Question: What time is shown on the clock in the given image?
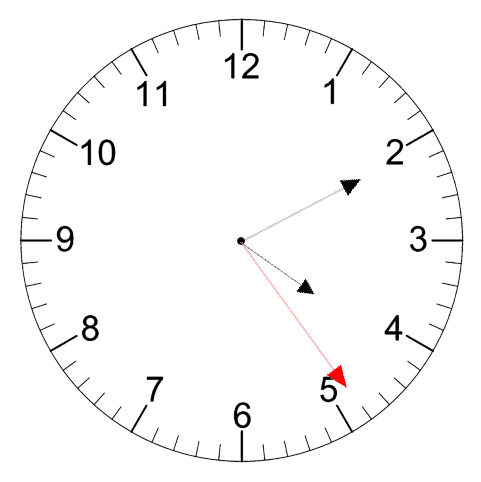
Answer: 04:10:24